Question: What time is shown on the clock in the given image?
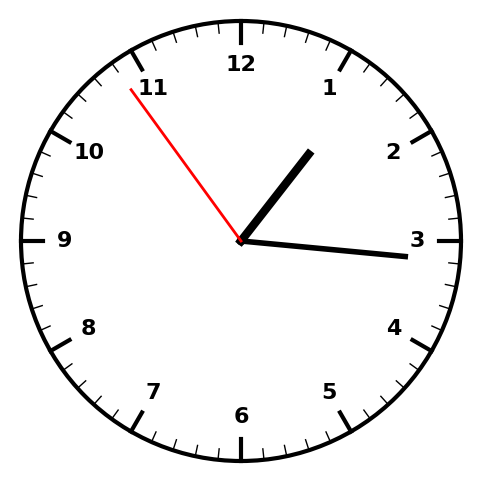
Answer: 01:15:54